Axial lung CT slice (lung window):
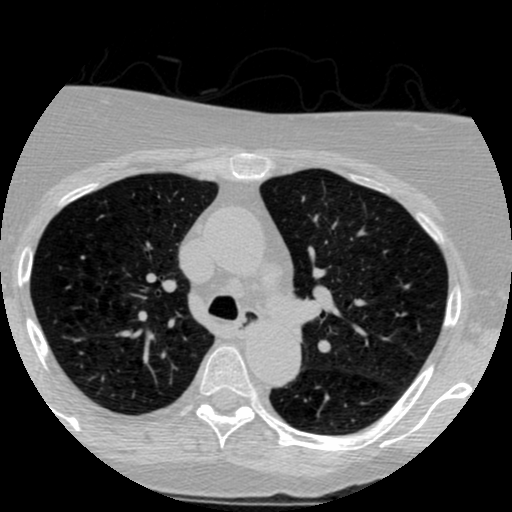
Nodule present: no